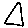
Label: triangle